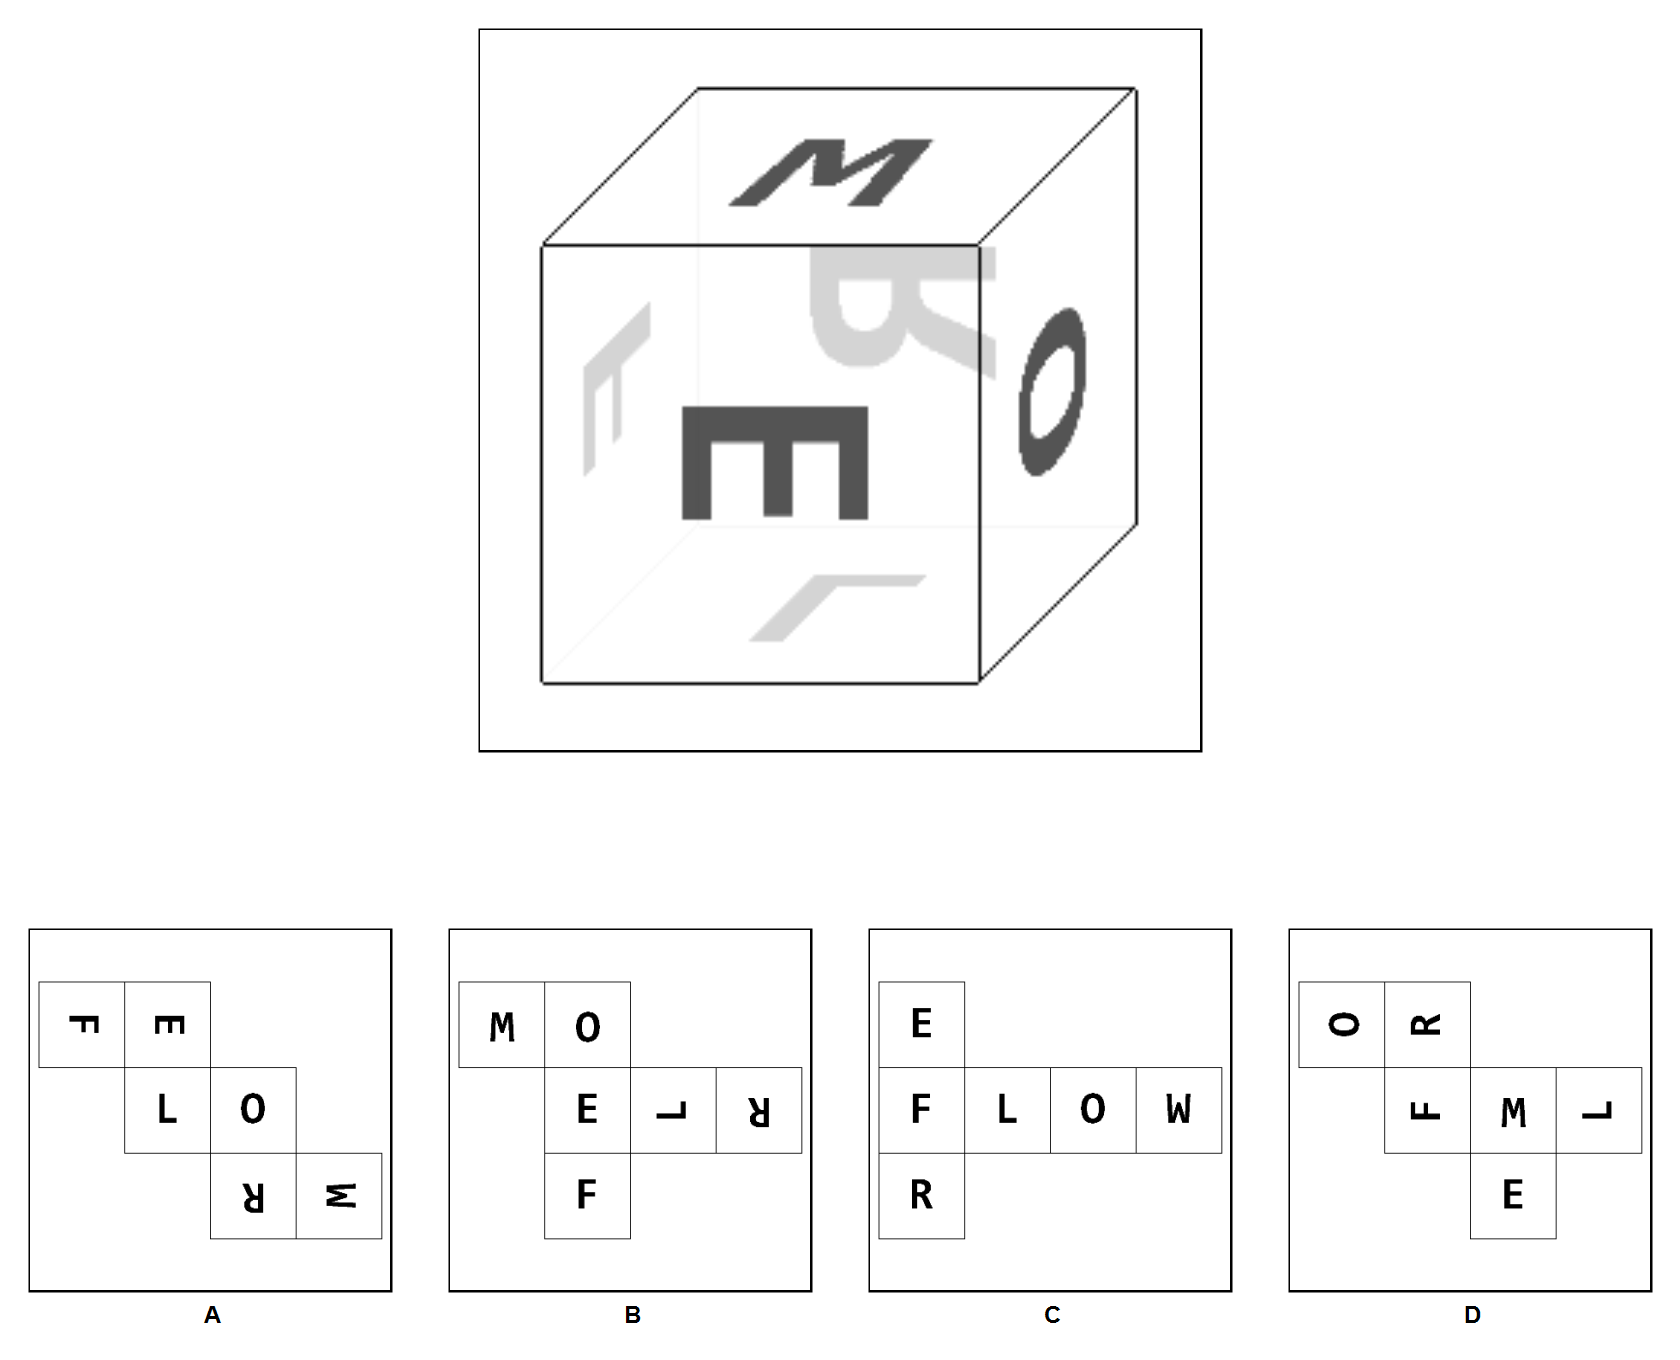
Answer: D